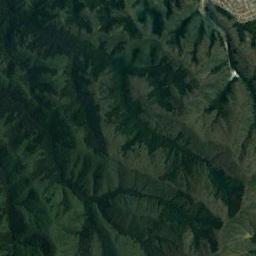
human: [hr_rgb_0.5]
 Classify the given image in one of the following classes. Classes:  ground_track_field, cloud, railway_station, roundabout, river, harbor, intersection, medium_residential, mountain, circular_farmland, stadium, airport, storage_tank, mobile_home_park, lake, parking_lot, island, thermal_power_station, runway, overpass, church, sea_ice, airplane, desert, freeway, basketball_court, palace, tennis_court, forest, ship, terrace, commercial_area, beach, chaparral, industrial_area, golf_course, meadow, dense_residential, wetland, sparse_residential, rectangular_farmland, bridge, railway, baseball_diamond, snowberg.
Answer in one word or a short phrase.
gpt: mountain